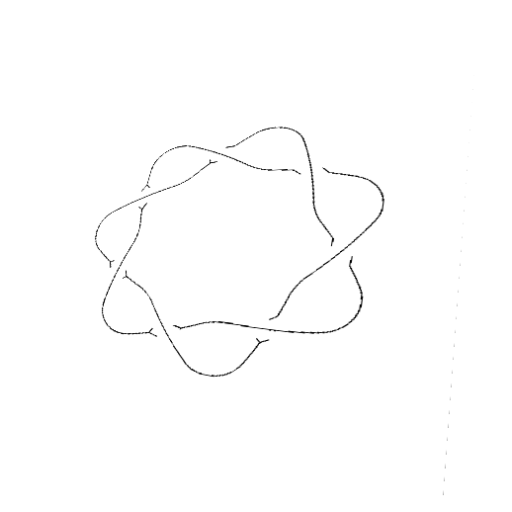
Crossing number: 7